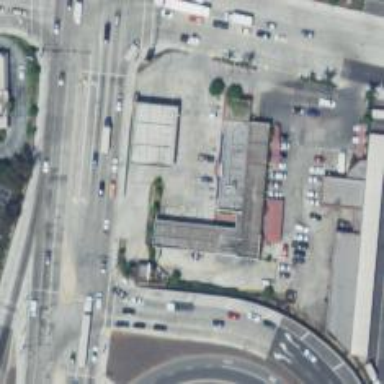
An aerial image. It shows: Convenience shop.